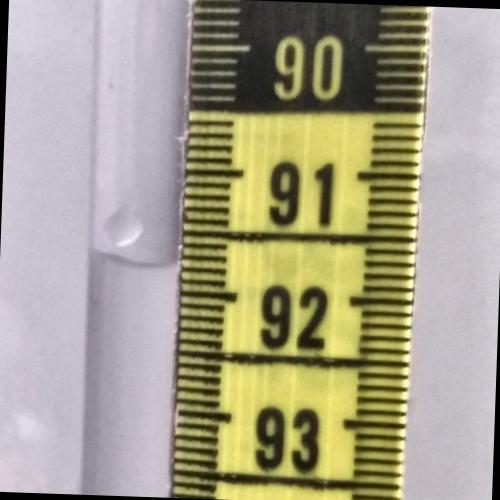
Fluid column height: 91.8 cm